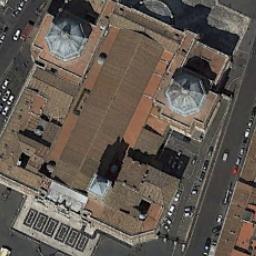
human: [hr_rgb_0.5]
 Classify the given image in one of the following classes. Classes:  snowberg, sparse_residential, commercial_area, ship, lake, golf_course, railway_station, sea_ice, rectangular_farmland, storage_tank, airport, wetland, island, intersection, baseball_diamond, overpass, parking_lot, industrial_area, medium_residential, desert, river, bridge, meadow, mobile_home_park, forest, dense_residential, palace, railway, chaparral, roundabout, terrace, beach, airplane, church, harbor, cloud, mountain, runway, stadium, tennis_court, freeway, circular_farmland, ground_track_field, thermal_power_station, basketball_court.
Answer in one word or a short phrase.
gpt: church